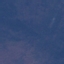
Land use / land cover: HerbaceousVegetation